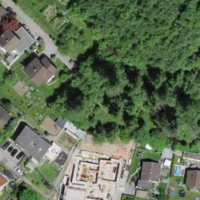
EUNIS habitat code: 55
Species observed at this site:
Geranium sanguineum